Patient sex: F
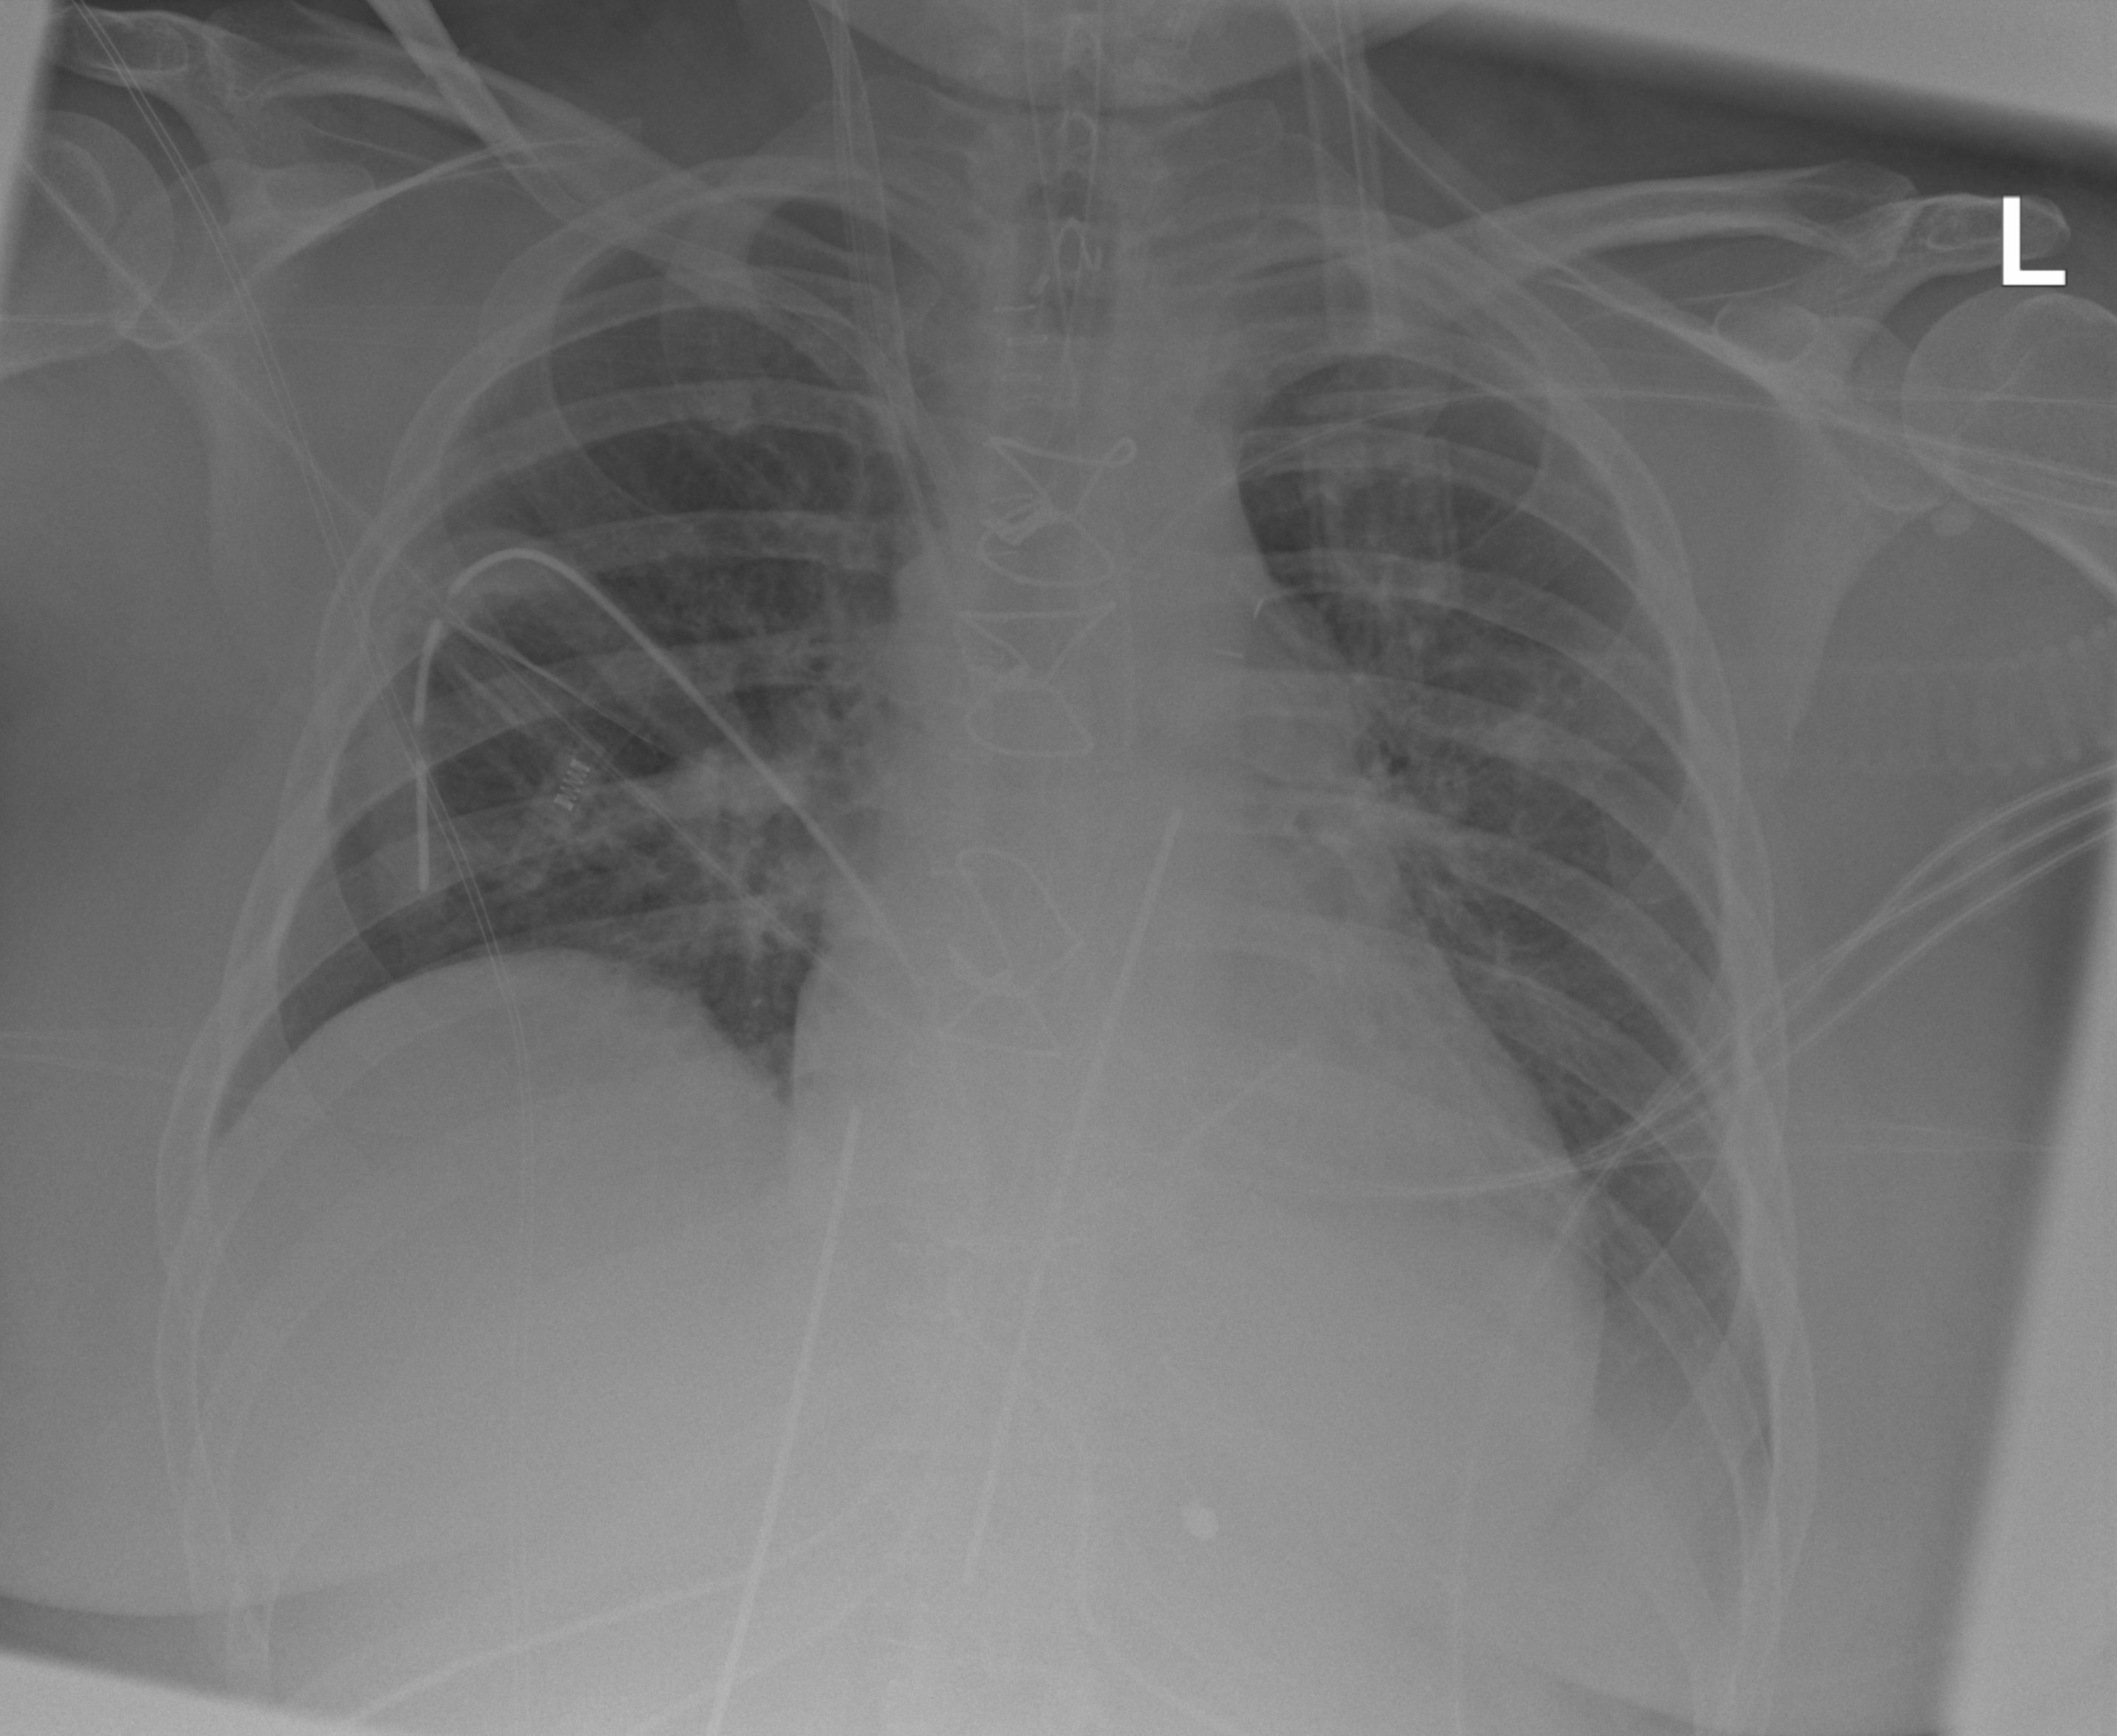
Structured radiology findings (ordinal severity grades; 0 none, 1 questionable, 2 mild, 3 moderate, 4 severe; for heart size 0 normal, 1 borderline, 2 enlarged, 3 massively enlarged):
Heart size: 1
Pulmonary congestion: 0
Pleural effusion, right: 0
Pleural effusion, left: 2
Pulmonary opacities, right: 1
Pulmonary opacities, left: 0
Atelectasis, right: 0
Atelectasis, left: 0